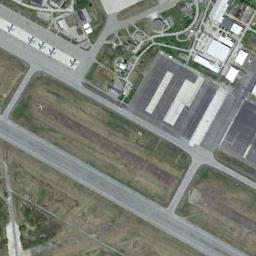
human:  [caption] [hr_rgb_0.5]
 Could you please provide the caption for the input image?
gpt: There are several planes on the tarmac with one runway in the airport .

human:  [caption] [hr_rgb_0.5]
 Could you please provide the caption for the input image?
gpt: The lawn is divided into various shapes by the airstrip .

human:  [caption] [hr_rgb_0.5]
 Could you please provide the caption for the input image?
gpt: An airport with some parallel runways and buildings on the lawn and some planes parked in a line on the airport .

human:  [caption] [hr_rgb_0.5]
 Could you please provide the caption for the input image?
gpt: A complex airport with many runways and buildings .

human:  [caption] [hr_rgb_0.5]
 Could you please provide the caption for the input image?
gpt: There is a rectangular meadow at the airfield .